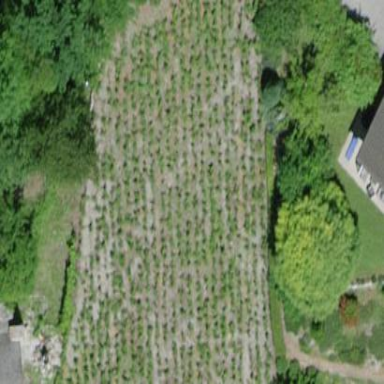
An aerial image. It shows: Vineyard with grape crops.